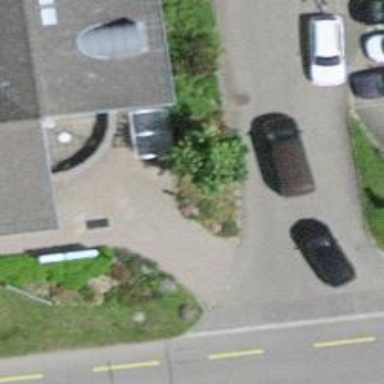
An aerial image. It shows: Bicycle parking area.